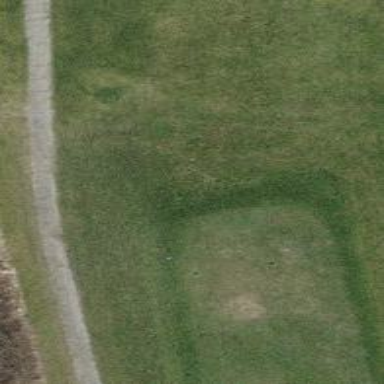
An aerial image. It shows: Grass area designated as golf tee.